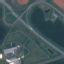
Land use / land cover class: Highway